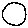
Label: moon